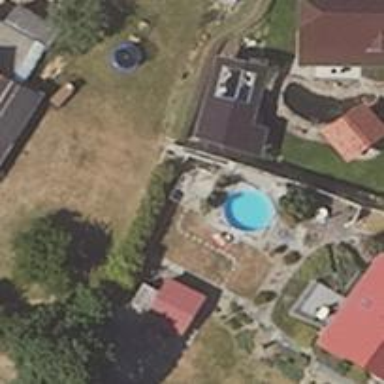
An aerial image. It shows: Swimming pool located in leisure land.